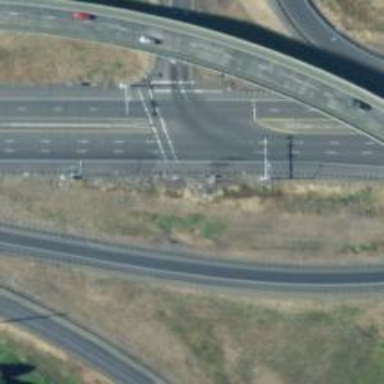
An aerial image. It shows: Asphalt motorway link.